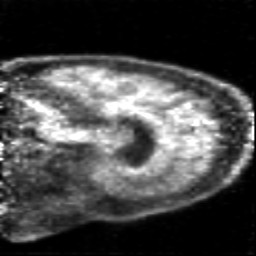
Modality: PET
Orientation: sagittal
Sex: male
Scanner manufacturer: siemens